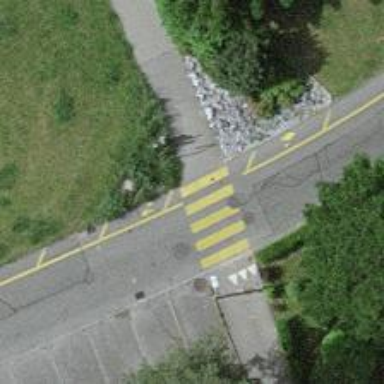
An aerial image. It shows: Bollard barrier.